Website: slack
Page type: billing-address
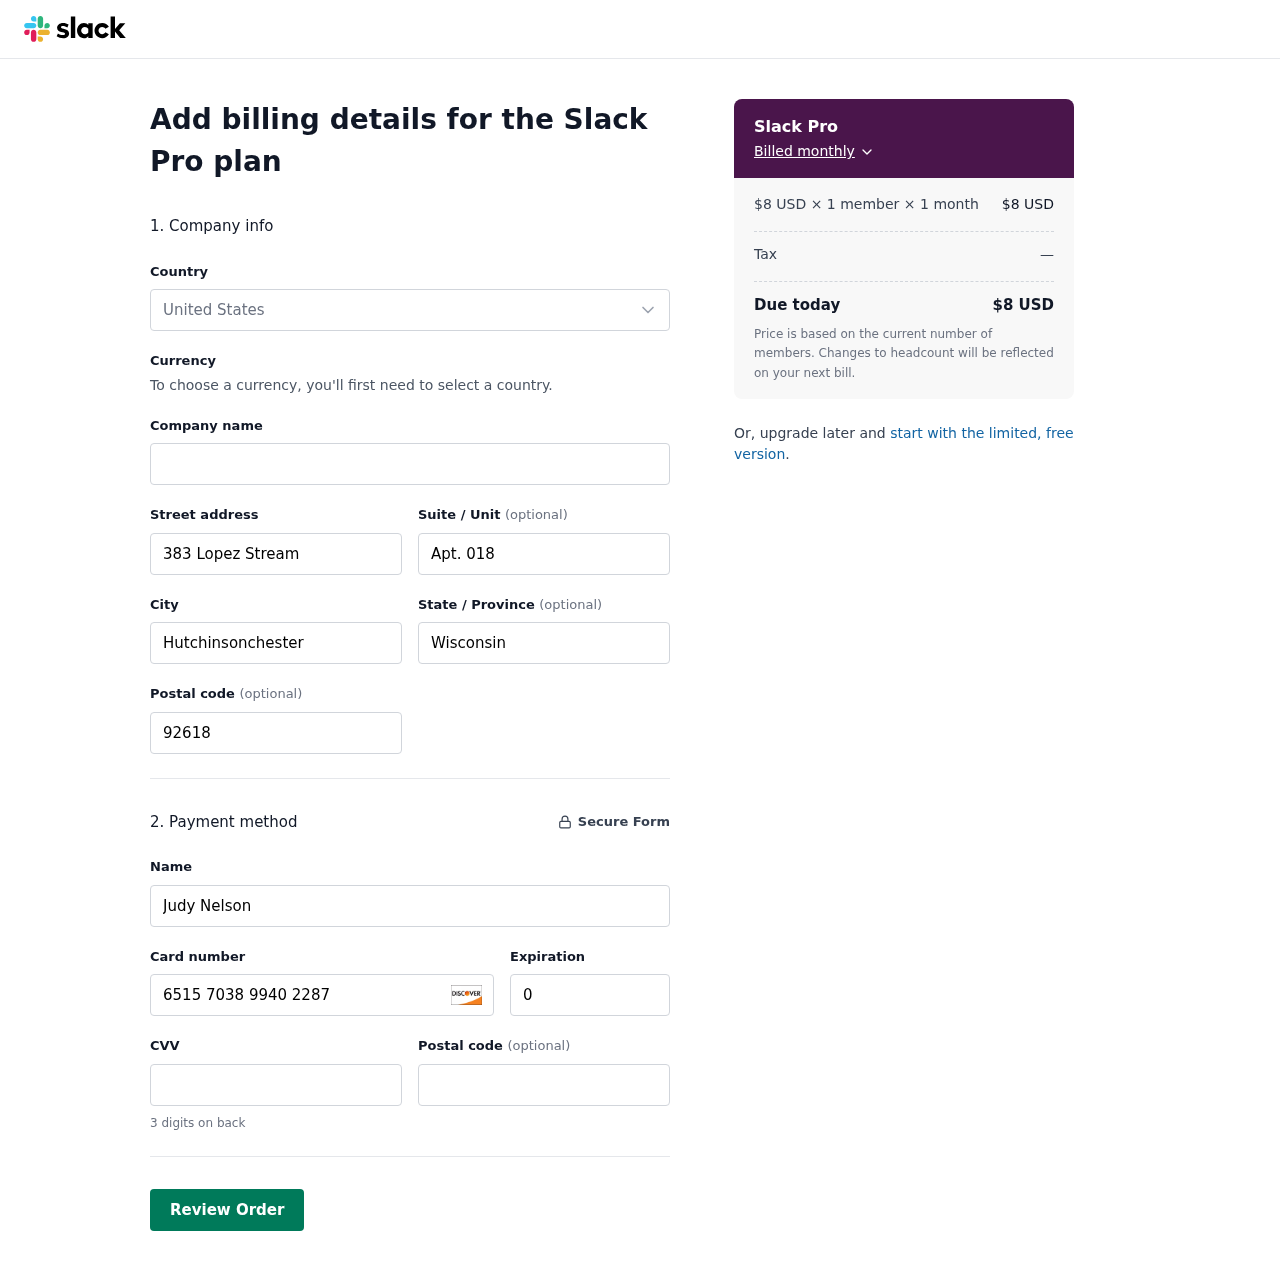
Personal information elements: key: PII_CARD_CVV
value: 365
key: PII_CARD_EXPIRY
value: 09/28
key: PII_CARD_NUMBER
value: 6515 7038 9940 2287
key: PII_CITY
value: Hutchinsonchester
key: PII_COUNTRY
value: United States
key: PII_FULLNAME
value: Judy Nelson
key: PII_POSTCODE
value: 92618
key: PII_POSTCODE2
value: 45019
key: PII_STATE
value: Wisconsin
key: PII_STREET
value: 383 Lopez Stream
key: PII_STREET2
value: Apt. 018
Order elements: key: ORDER_PLAN_PRICE
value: $8 USD
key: ORDER_NUM_MEMBERS
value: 1 member
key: ORDER_NUM_MONTHS
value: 1 month
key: ORDER_SUBTOTAL
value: $8 USD
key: ORDER_TAX
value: —
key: ORDER_TOTAL
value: $8 USD